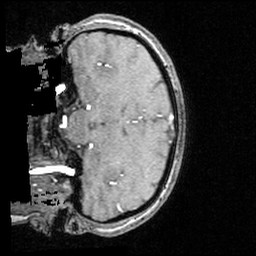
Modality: angio
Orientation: coronal
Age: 27
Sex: female
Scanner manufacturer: siemens
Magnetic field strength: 3 T
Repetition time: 0.025 s
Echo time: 0.00334 s